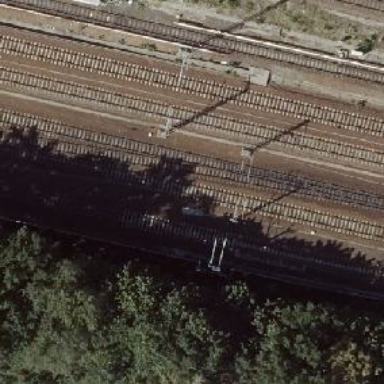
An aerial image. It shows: Railway with electrified contact lines.